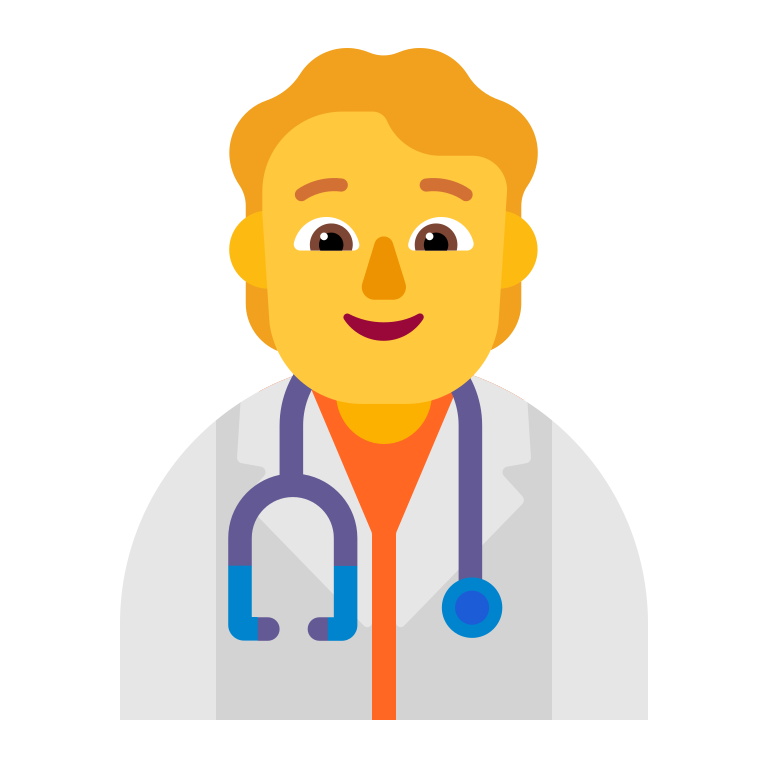
health worker flat default